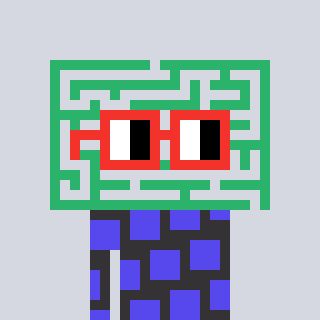
a pixel art character with square red glasses, a maze-shaped head and a grayscale-colored body on a cool background